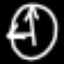
Label: clock